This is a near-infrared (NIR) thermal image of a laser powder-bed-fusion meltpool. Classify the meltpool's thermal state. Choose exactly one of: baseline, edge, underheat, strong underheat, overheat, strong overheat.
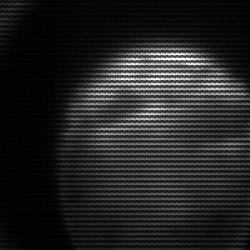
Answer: edge